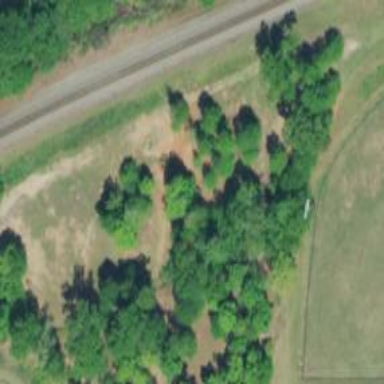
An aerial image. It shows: Disc golf tee area.